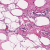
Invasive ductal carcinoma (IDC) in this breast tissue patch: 0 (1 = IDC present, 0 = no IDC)